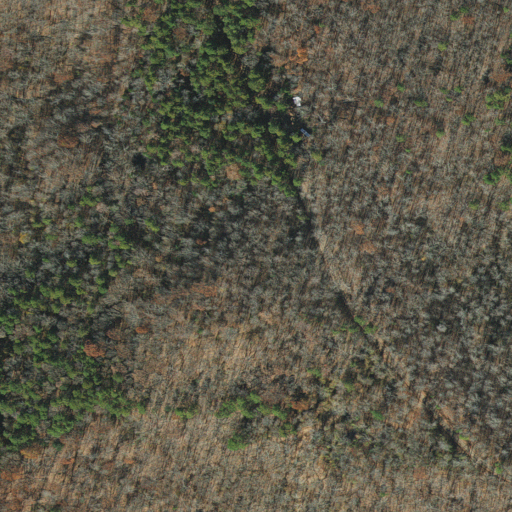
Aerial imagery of mountain in Arkansas named Freeman Knob containing deciduous forest, evergreen forest, and open development